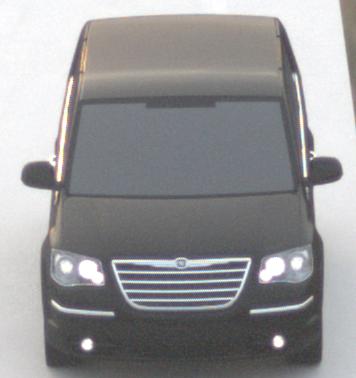
Make: Chrysler
Model: Grand Voyager 3.8
Detailed model: Grand Voyager
Model produced from: 2008/03
Model produced until: 2010/12
Doors: 5
Color: black
Road condition: dry road
Daytime: sunrise or sunset
Contrast: low contrast